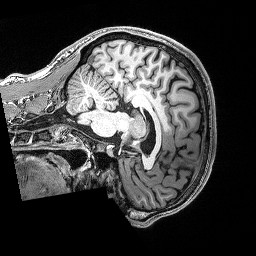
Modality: T1w
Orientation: sagittal
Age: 30
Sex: male
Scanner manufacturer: siemens
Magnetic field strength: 3 T
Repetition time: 2.53 s
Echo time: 0.0033 s